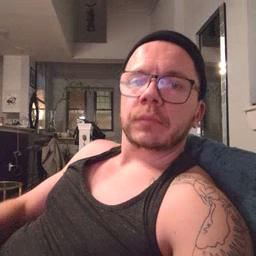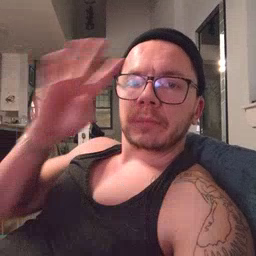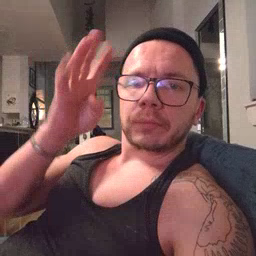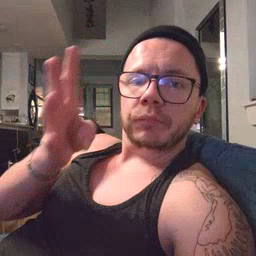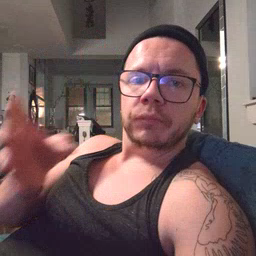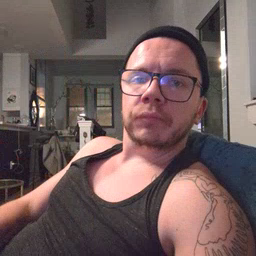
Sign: pretend